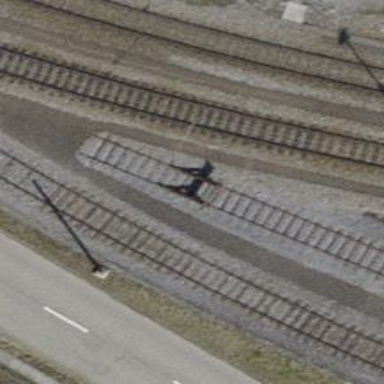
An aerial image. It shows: Railway buffer stop.